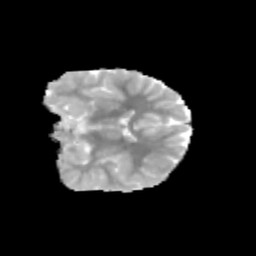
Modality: MD
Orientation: coronal
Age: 10
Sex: female
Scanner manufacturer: siemens
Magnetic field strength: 3 T
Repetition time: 3.8 s
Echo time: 0.07 s